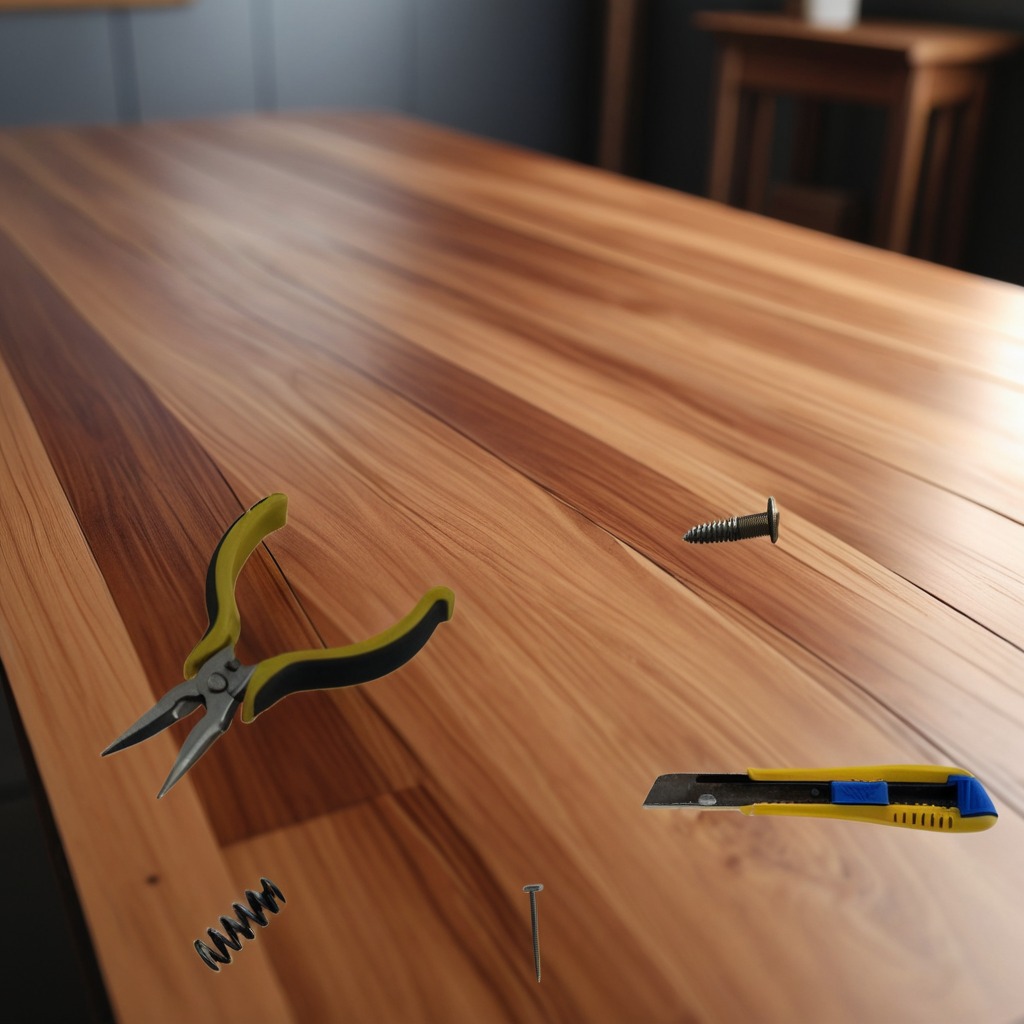
A utility knife, a metal machine screw, an iron nail, a pair of pliers, and a coiled metal spring are lying on the wooden table.